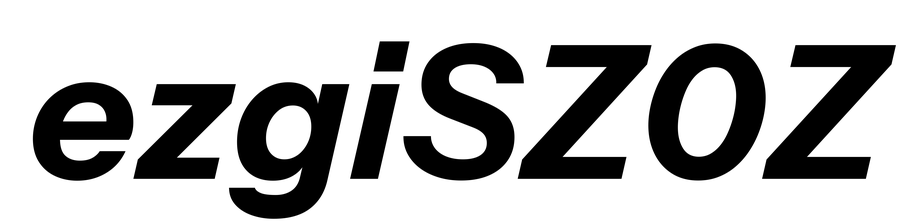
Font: InstrumentSans-Italic_Bold_Italic